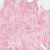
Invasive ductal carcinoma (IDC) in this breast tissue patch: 0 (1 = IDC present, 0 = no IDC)